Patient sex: M
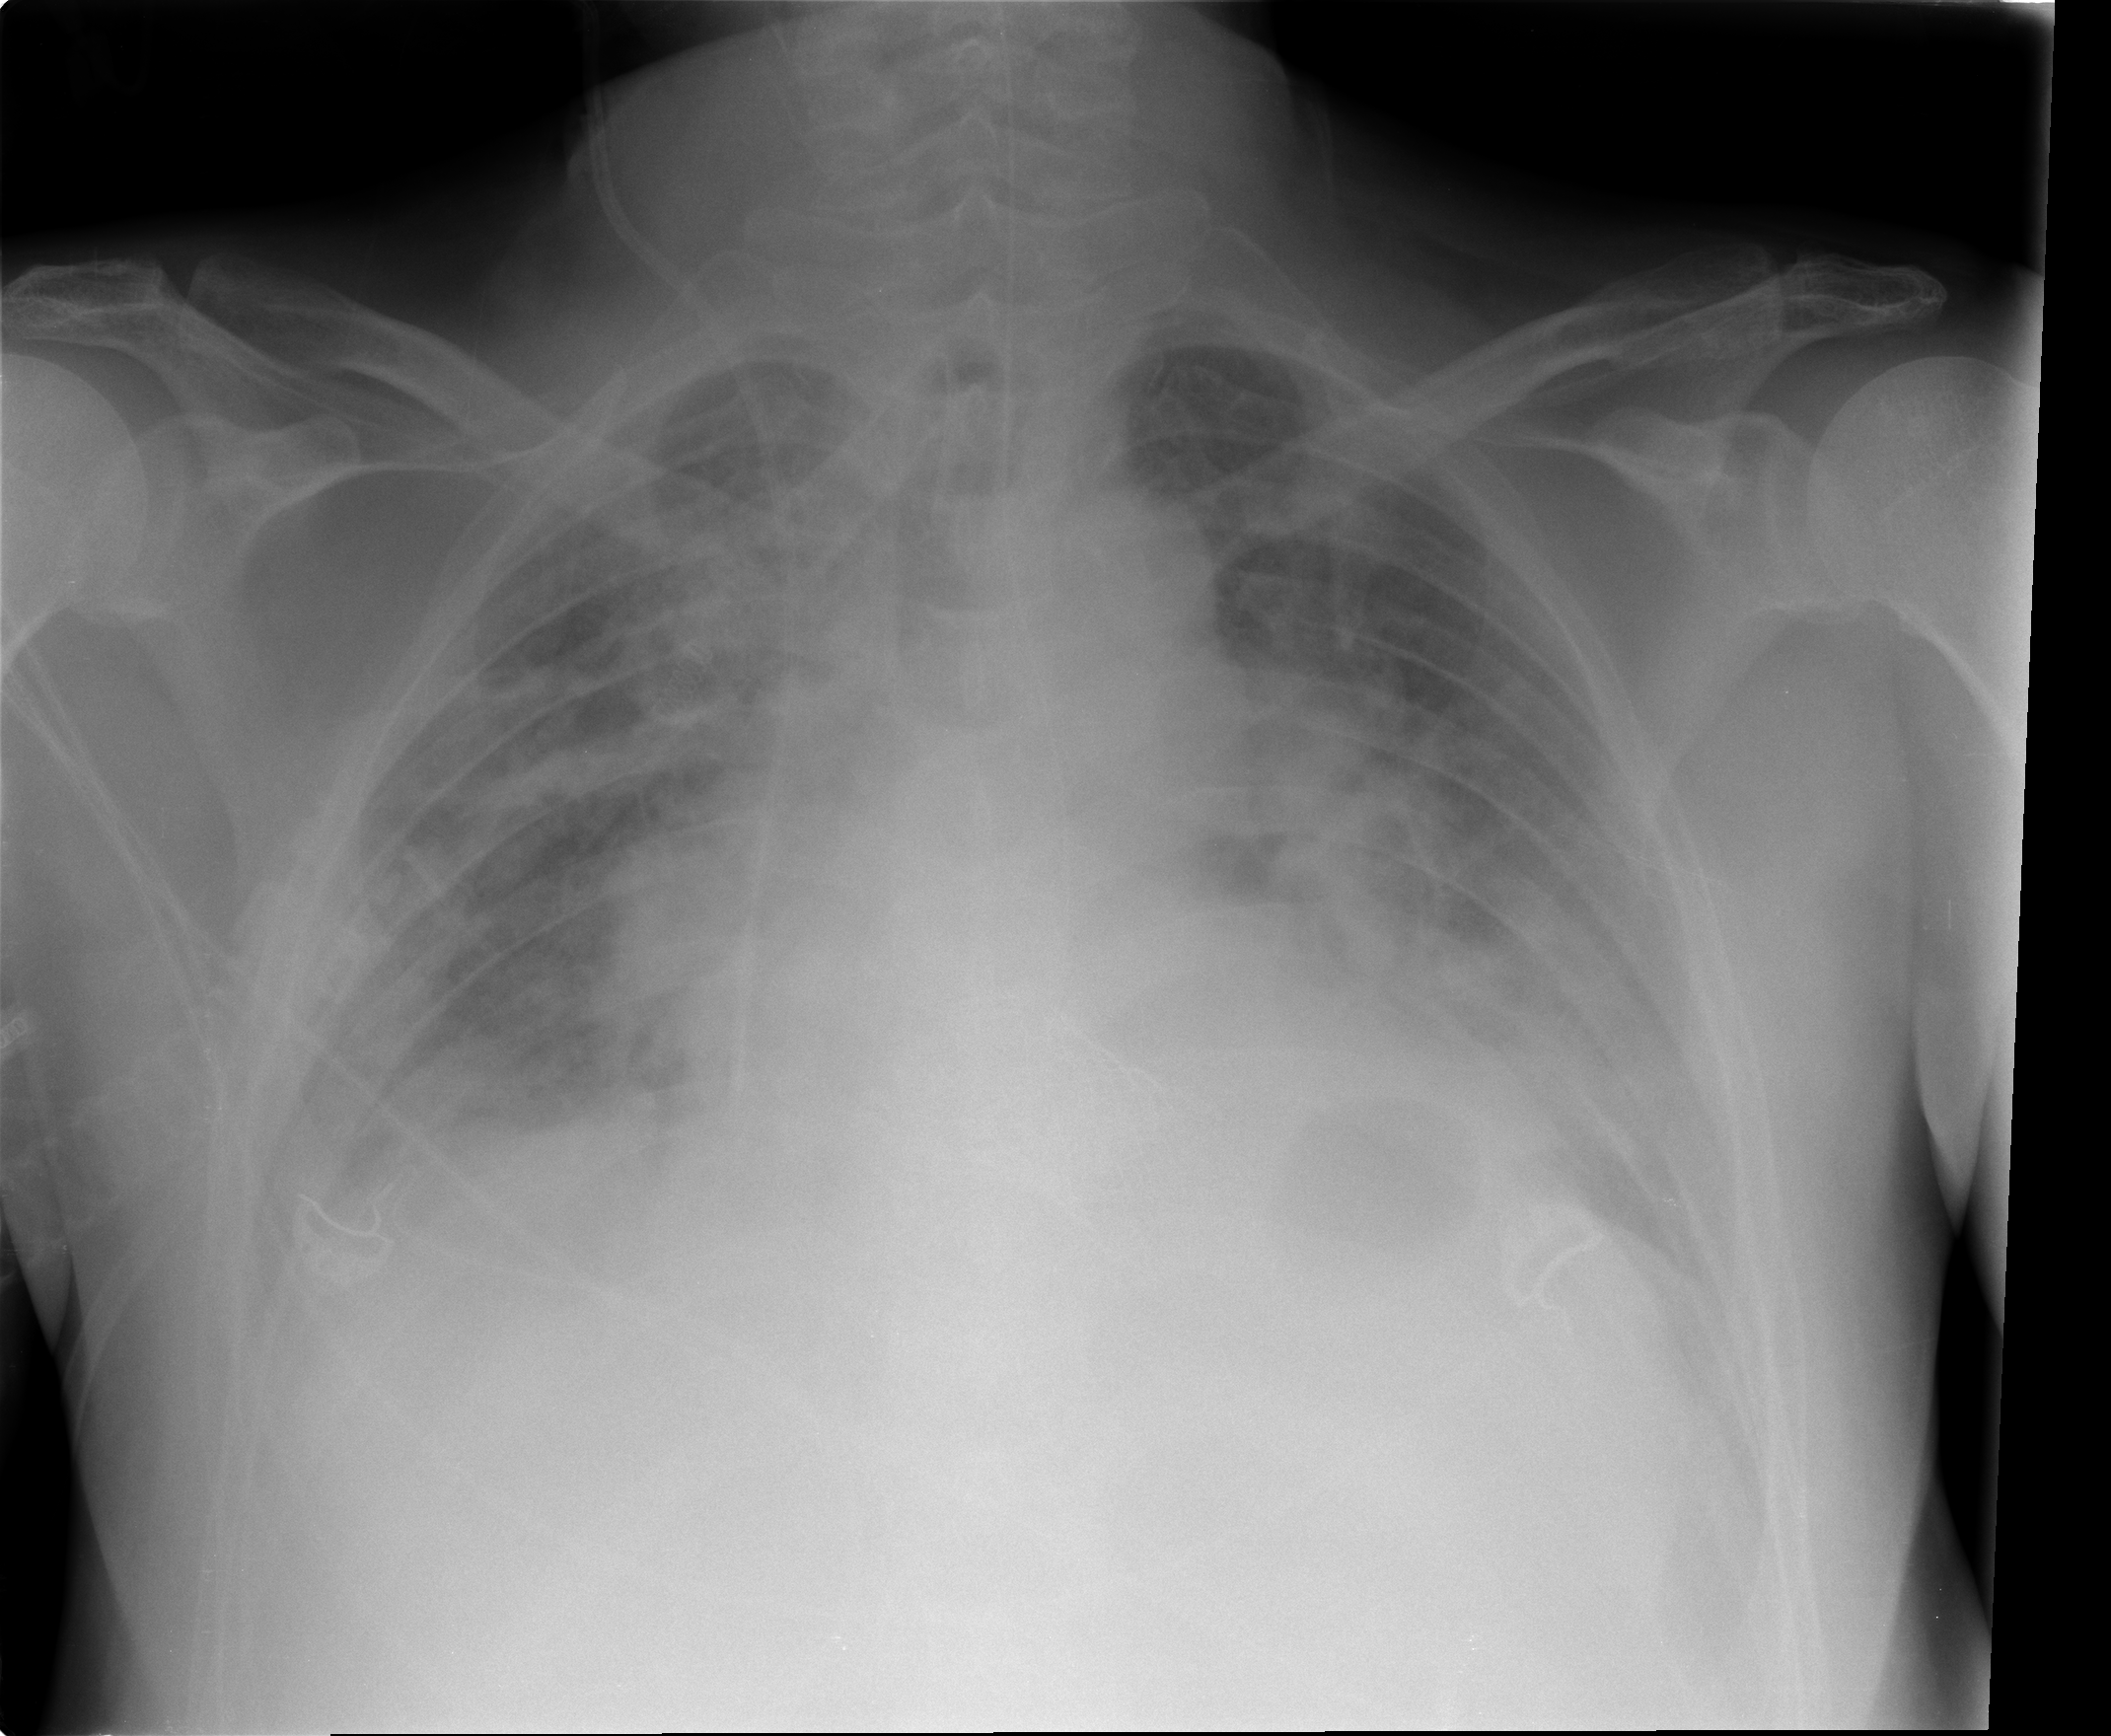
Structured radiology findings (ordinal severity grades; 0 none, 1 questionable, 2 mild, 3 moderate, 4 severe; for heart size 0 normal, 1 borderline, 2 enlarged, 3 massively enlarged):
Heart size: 2
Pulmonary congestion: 0
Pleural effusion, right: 2
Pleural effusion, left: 2
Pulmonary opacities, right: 2
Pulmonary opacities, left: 0
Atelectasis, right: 2
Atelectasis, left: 0